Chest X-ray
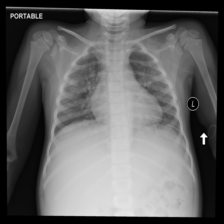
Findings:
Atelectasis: negative
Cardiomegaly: negative
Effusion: negative
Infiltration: negative
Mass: negative
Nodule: negative
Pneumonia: negative
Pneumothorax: negative
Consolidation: negative
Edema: negative
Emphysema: negative
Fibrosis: negative
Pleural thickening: negative
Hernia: negative